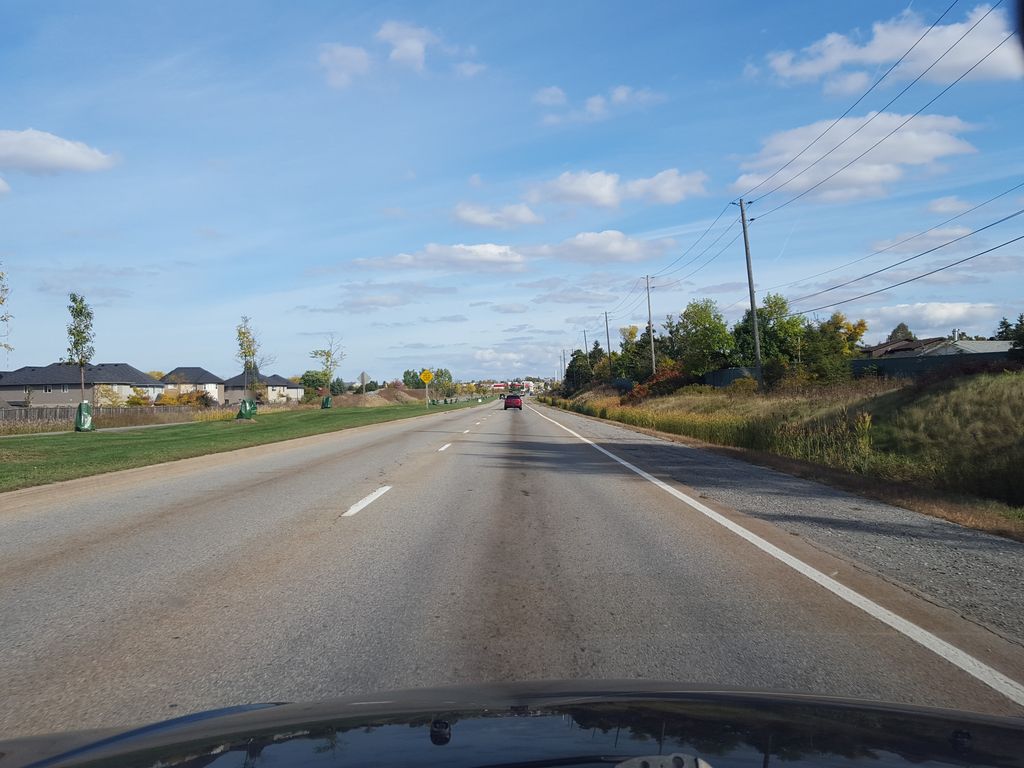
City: hamilton